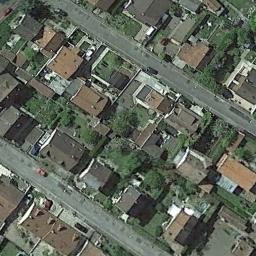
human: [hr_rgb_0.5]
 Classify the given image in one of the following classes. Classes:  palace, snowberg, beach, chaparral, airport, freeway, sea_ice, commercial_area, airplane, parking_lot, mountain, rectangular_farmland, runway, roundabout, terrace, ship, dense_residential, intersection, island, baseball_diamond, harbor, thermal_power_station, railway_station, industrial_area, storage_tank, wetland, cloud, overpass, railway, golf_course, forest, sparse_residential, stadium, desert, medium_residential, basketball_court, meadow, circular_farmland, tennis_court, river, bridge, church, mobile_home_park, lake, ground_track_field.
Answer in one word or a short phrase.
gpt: dense_residential